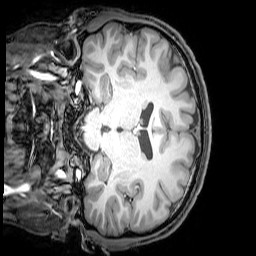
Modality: T1w
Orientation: coronal
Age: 22
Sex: male
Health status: healthy
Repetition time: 0.081 s
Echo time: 0.037 s